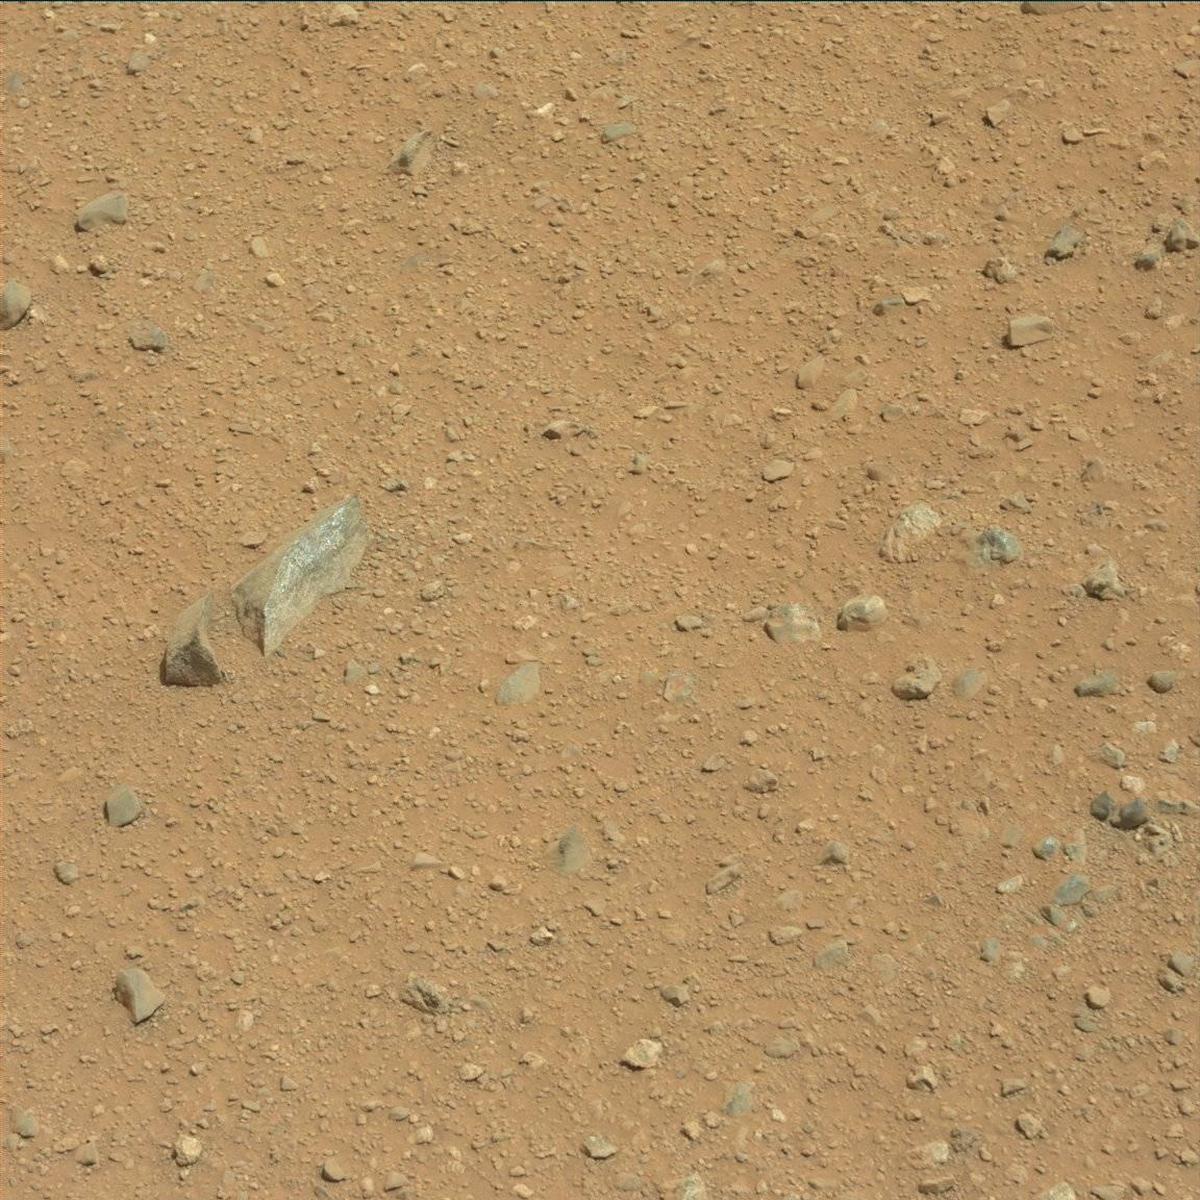
Terrain classes present: Bedrock, Rock, Sand / Soil